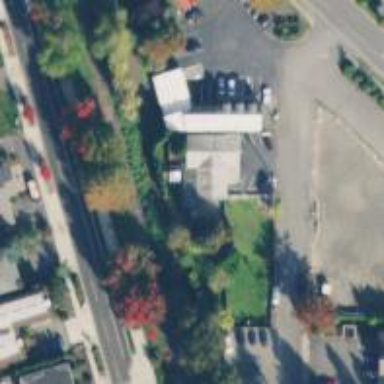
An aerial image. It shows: Veterinary facility.